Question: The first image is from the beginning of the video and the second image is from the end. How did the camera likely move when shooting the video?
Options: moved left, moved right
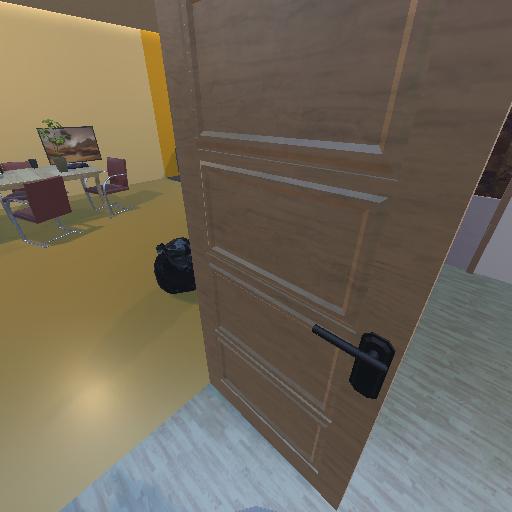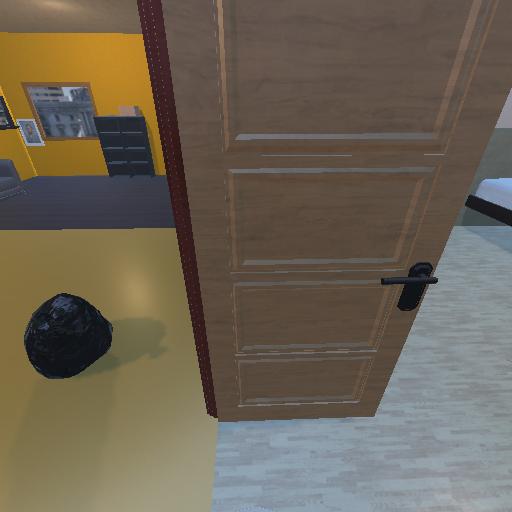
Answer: moved left